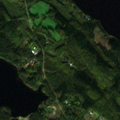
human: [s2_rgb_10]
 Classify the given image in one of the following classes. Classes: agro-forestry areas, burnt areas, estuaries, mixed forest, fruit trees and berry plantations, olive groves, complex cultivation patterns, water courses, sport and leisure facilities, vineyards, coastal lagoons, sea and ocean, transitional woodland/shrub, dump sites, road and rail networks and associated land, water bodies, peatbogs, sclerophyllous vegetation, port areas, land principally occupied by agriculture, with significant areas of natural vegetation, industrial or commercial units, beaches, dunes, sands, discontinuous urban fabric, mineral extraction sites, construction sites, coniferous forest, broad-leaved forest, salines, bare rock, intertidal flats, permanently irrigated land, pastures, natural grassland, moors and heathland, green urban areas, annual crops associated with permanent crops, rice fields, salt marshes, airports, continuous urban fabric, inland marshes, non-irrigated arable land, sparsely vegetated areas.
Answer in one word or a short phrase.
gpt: land principally occupied by agriculture, with significant areas of natural vegetation, broad-leaved forest, coniferous forest, mixed forest, water bodies